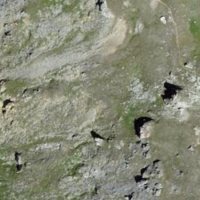
EUNIS habitat code: 31
Species observed at this site:
Rupicapra rupicapra